Question: Evening all,
I have a reprogramming issue and would love some assistance
'''
<div style="width:800px;height:100px;border:2px solid black;">
<html>
<body>
<br>
<?php
mysql_connect("localhost", "user", "password!") or die (mysql_error());
#echo "Connected to MYSQL ";
mysql_select_db("starforg_search") or die (mysql_error());
#echo "Connected to Data Base";
$query = "SELECT * FROM addserver";
$result = mysql_query ($query) or die (mysql_error());
while ($row = mysql_fetch_array($result)) {
$value = $row['servername'];
$value2 = $row['serveraddress'];
$value3 = $row['portnumber'];
$value4 = $row['description'];
}
?>
&nbsp;Server Name :<?php echo $_POST[$value1]; ?>
&nbsp;&nbsp;&nbsp;&nbsp;&nbsp;&nbsp;&nbsp;&nbsp;&nbsp;&nbsp;&nbsp;&nbsp;&nbsp;&nbsp;&nbsp;&nbsp;&nbsp;&nbsp;&nbsp;&nbsp;&nbsp;&nbsp;&nbsp;&nbsp;&nbsp;&nbsp;&nbsp;&nbsp;&nbsp;&nbsp;&nbsp;&nbsp;&nbsp;&nbsp;&nbsp;&nbsp;&nbsp;&nbsp;&nbsp;&nbsp;&nbsp;&nbsp;&nbsp;&nbsp;&nbsp;&nbsp;&nbsp;Server Address : <?php echo $_POST[$value2]; ?>
&nbsp;&nbsp;&nbsp;&nbsp;&nbsp;&nbsp;&nbsp;&nbsp;&nbsp;&nbsp;&nbsp;&nbsp;&nbsp;&nbsp;&nbsp;&nbsp;&nbsp;&nbsp;&nbsp;&nbsp;&nbsp;&nbsp;&nbsp;&nbsp;&nbsp;&nbsp;&nbsp;&nbsp;&nbsp;&nbsp;&nbsp;&nbsp;&nbsp;&nbsp;&nbsp;&nbsp;&nbsp;&nbsp;&nbsp;&nbsp;&nbsp;&nbsp;&nbsp;&nbsp;&nbsp;&nbsp;&nbsp;&nbsp;&nbsp;&nbsp;Port Number : <?php echo $_POST[$value3]; ?>
<br>
<br>
&nbsp;Server Description : <?php echo $_POST[$value4]; ?>
<br>
<br>
// Script by Akensai
<?php
$ip = $_POST[$value];
$port = $_POST[$value2];
if (!$socket = @fsockopen($ip, $port, $errno, $errstr, 30))
{
echo "&nbsp;<font color='red'><CENTRE><strong>Server Is Offline!</strong></CENTRE></font>";
}
else
{
echo "&nbsp;<font color='green'><CENTRE><strong> Server Is Online!</strong></CENTRE></font>";
fclose($socket);
}
?>
<p>&nbsp;Server status is updated every hour</p>
<br>
</body>
</html>
</div>
'''

needless to say i want the values from the PHP script to be added to the HTML fields
It works fine if i just echo and call the PHP values from Mysql so i must have some HTML syntax errors please correct if possible.
Thanks for your time
Ben
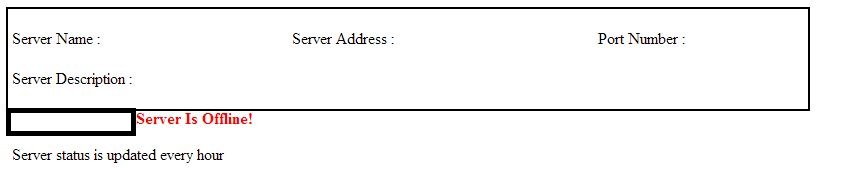
Answer: You just need to 'echo $value1;' instead of 'echo $_POST[$value1];'
Also, There is no '$value1'. If you want to retrieve your Server Name it should only be '$value'
The same concept should be applied for other values that you want to retrieve.
$_POST is used to collect values in a form with method="post" not to retrieve value from your SQL query